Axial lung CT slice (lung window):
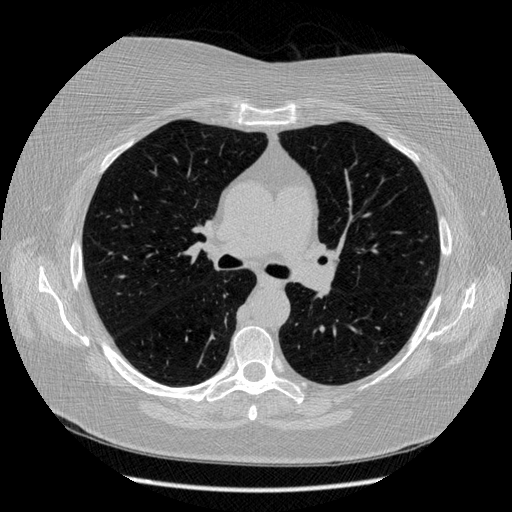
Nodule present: no